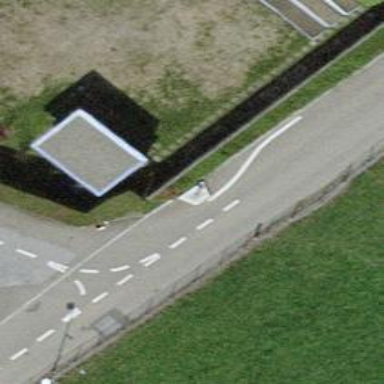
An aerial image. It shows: Traffic calming feature called choker.